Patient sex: M
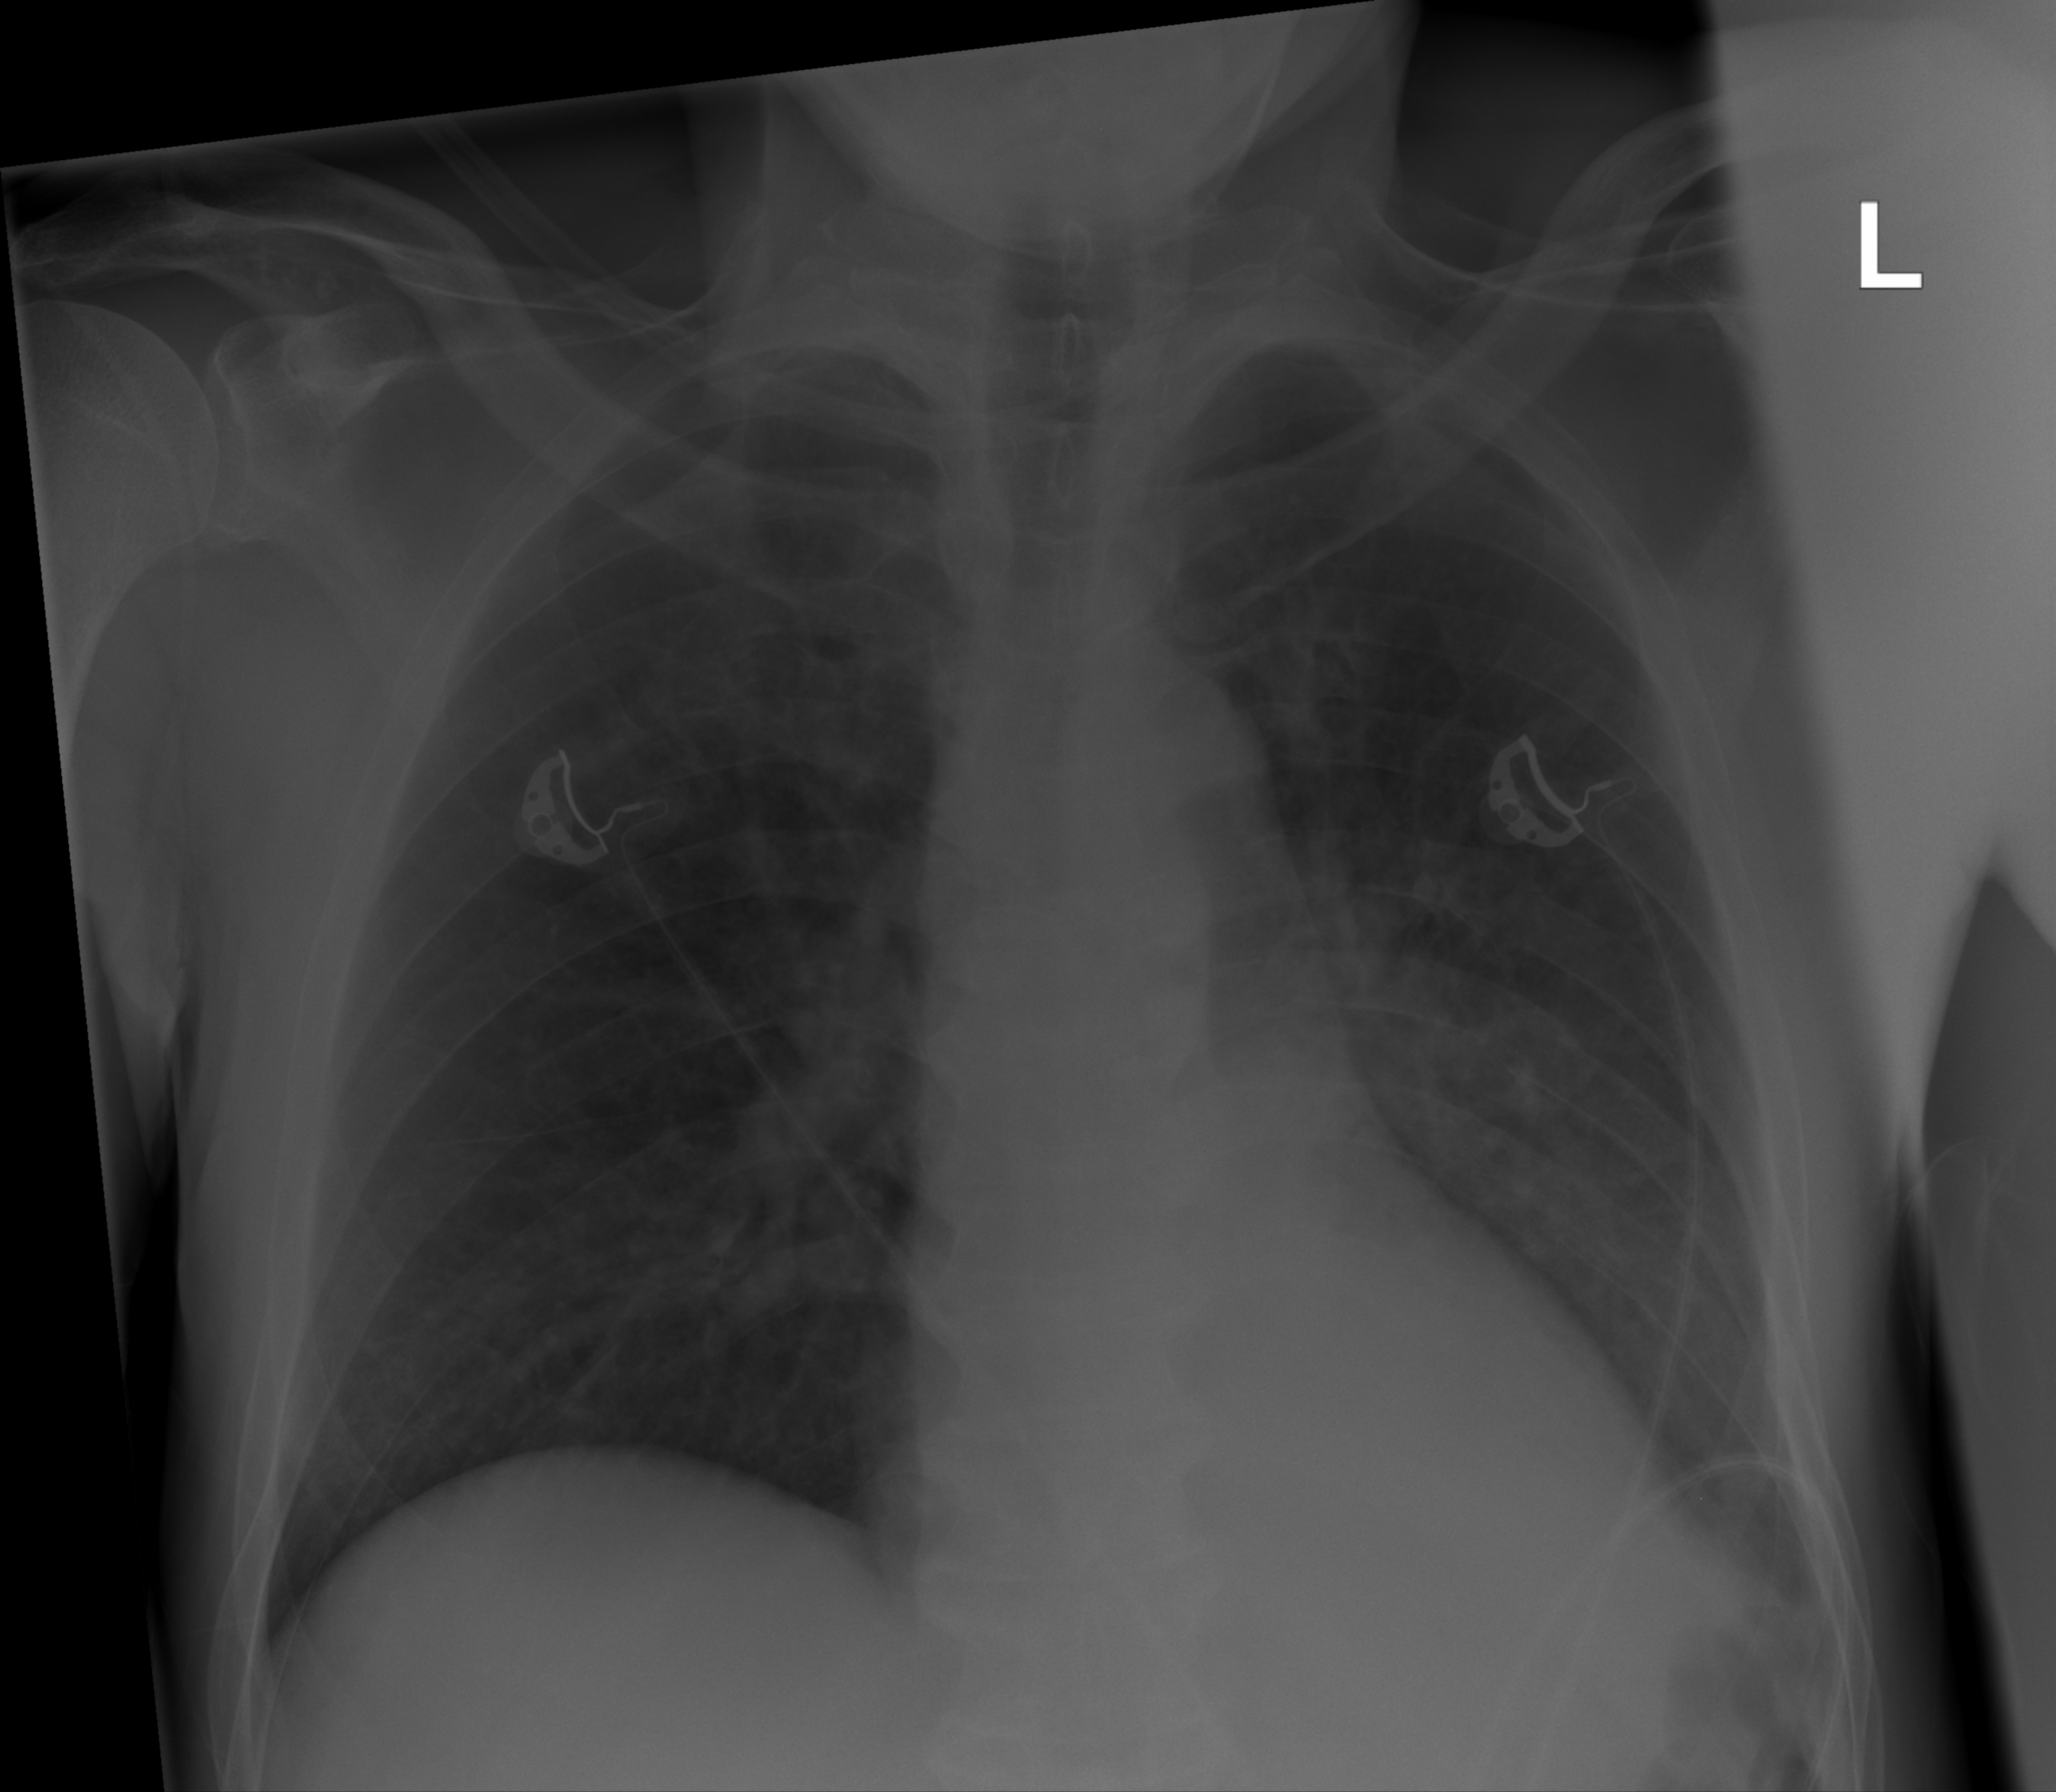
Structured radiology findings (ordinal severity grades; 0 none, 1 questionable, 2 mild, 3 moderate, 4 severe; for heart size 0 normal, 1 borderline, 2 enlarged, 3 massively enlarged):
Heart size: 0
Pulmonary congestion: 2
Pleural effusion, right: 0
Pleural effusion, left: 1
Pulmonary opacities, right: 0
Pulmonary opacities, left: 2
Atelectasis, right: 0
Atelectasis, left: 0